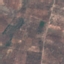
Label: PermanentCrop